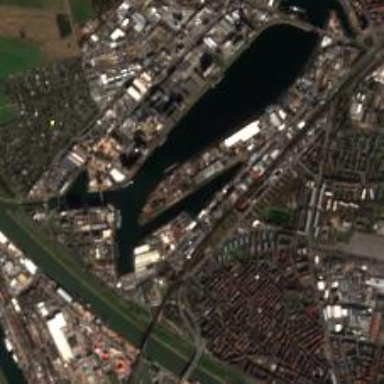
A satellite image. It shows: Man-made quay.